Question: I'm working on a framework and have run into an issue. I noticed that I was leaking memory by not deleting an object. When I tried to delete this object just before exiting the application I get an error, this one to be exact:

After I got this I grabbed <URL>
When running the code it set a breakpoint on the following piece of code:
'''
PIXELFORMATDESCRIPTOR tPfd = {
sizeof(PIXELFORMATDESCRIPTOR),
1,
PFD_DRAW_TO_WINDOW | PFD_SUPPORT_OPENGL | PFD_DOUBLEBUFFER,
PFD_TYPE_RGBA,
32,
0, 0, 0, 0, 0, 0,
1,
0,
0, 0, 0, 0,
0,
24,
0,
0,
PFD_MAIN_PLANE,
0,
0, 0, 0
};
unsigned int tFormat = ChoosePixelFormat(g_WindowContext, &tPfd);
if( !tFormat ) {
LOG( CRITICAL, "Pixelformat could not be choosen." );
return false;
}
'''
It set a breakpoint on the line with "ChoosePixelFormat(g_WindowContext,&tPfd);" and had the following 'explanation' for it:
> VERIFIER STOP <PHONE>: pid 0x3689C: Invalid TLS index used for current stack trace.'FFFFFFFF : Invalid TLS index.'
'0000ABBA : Expected lower part of the index.'
'<PHONE> : Not used.'
'<PHONE> : Not used.'
I don't really get what is going on, the lines above these pieces of code are as follows:
'''
g_Window = CreateWindowEx (
0,
PROJECT_NAME, // window class
PROJECT_NAME, // window title
tStyle, // visibility settings
tX, tY,
tW, tH,
NULL,
NULL,
tWindowClass.hInstance,
NULL
);
if(!g_Window) {
LOG( CRITICAL, "Window could not be created." );
return false;
}
g_WindowContext = GetDC(g_Window);
if( !g_WindowContext ) {
return false;
}
'''
The variables used here are:
'''
HDC g_WindowContext;
HWND g_Window;
'''
The object I am trying to delete is nothing special, the object is not corrupt while the application is running. I can use the object, I've tried using all its functions and they all work as expected time after time. Just when I try to delete the object at the end it gives the error message. The object is deleted just below the main application loop when everything is cleaned up. Nothing is using it at this point nothing seems to be the problem, when setting a breakpoint the pointer to the object itself is valid as well.
If anybody would be able to help me it would be greatly appreciated, if you need anymore information or pieces of code please let me know.
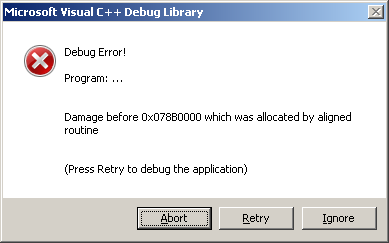
Answer: Fixed the problem, the last buffer I was deleting was buffer in video ram, I obviously can't delete this one. No heap corruption going on at all just a logical thinking flaw.
Thank you to the people that tried to answer this one and help me.